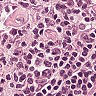
Metastatic tissue present: no